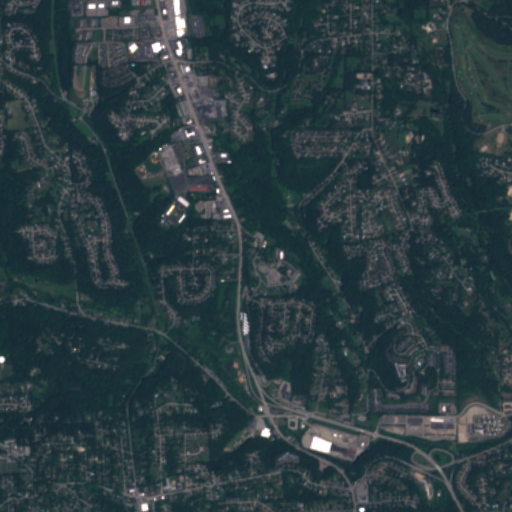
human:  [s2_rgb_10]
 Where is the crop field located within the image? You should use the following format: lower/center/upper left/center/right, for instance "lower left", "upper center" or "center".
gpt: The crop field is located in the upper left of the image.
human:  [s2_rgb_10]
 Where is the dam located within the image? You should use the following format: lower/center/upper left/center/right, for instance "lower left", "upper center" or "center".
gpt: The dam is located in the lower left of the image.
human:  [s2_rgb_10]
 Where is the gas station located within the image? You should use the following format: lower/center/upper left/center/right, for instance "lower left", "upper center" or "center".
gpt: The gas station is located in the lower left of the image.
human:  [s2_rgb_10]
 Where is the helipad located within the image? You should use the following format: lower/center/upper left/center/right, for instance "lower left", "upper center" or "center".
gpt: The helipad is located in the upper right of the image.
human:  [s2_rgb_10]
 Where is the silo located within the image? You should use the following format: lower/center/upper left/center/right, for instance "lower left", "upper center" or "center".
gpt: The silo is located in the lower left of the image.
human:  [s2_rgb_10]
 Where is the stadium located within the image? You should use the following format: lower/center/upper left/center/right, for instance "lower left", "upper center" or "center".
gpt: The stadium is located in the center left of the image.
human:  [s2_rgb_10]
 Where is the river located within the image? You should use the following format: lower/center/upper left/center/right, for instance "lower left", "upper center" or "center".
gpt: The river is located in the lower left of the image.
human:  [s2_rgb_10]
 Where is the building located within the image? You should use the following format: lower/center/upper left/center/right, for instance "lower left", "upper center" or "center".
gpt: There is no building in the image.